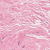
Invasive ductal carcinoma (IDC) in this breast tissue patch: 0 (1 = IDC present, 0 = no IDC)